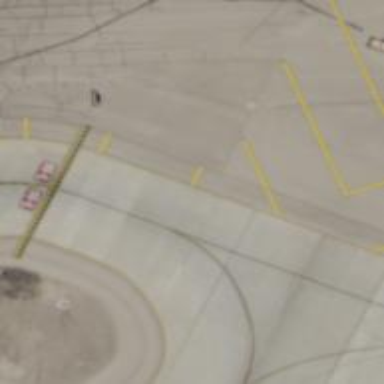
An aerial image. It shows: Image of taxiway at airport.